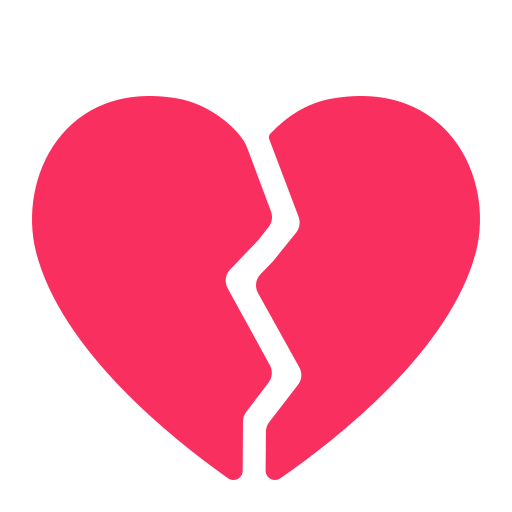
broken heart flat